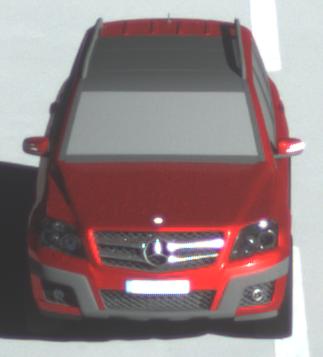
Make: Mercedes-Benz
Model: GLK 280
Detailed model: GLK-Class (204)
Model produced from: 2008/10
Model produced until: 2009/04
Doors: 5
Color: red
Road condition: dry road
Daytime: morning or afternoon
Contrast: high contrast